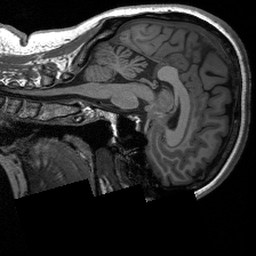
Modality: T1w
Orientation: sagittal
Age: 36
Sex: female
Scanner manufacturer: siemens
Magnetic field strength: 3 T
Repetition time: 2.3 s
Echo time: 0.00233 s